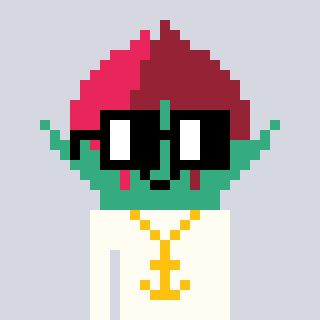
a pixel art character with square black glasses, a rosebud-shaped head and a grayscale-colored body on a cool background